Question: I have the following code to determine the intersection of two 2D lines. It's not working and I'm not sure why; I've been copying code from multiple sources without much change.
The lines extend infinitely from a given midpoint. The "vector()" referenced in the below code is a 2D vector of magnitude 1.0 that indicates the direction in which the line extends (the line also extends in the negative direction, it's not a ray).
Earlier, I was using this method for determining the intersection: <URL>
After that gave me wrong results, I went with the method <URL>
'''
float x1 = line1.location().x();
float y1 = line1.location().y();
float x2 = x1 + line1.vector().x();
float y2 = y1 + line1.vector().y();
float x3 = line2.location().x();
float y3 = line2.location().y();
float x4 = x3 + line2.vector().x();
float y4 = y3 + line2.vector().y();
float d = ((x1 - x2) * (y3 - y4)) - ((y1 - y2) * (x3 - x4));
if(d == 0) // If parallel, defaults to the average location of the lines.
return new Vector2f((x1 + x3) * 0.5f, (y1 + y3) * 0.5f);
else
{
float a = (x1 * y2) - (y1 * x2);
float b = (x3 * y4) - (y3 * x4);
return new Vector2f(((a * (x3 - x4)) - ((x1 - x2) * b)) / d,
((a * (y3 - y4)) - ((y1 - y2) * b)) / d);
}
'''
Two examples of how it is wrong (The orange dot is the returned point of intersection):q

It returns a point along the primary line, but it doesn't return a point on the second. the same bugs happen in both methods, so I'm really not sure what I'm doing wrong.
How can I fix this?
---
EDIT: Actually, this code works fine; my visualization code had an error.
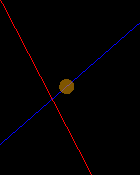
Answer: As it turns out, the code was working; my visualization code had a bug in it. My bad.